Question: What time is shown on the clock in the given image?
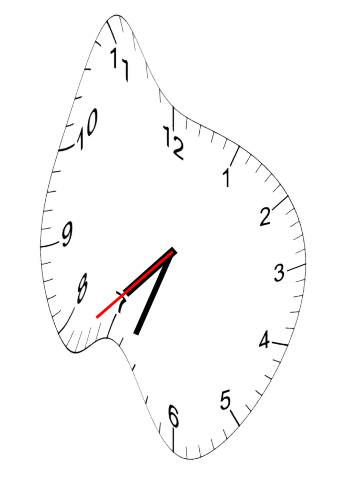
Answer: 07:33:38